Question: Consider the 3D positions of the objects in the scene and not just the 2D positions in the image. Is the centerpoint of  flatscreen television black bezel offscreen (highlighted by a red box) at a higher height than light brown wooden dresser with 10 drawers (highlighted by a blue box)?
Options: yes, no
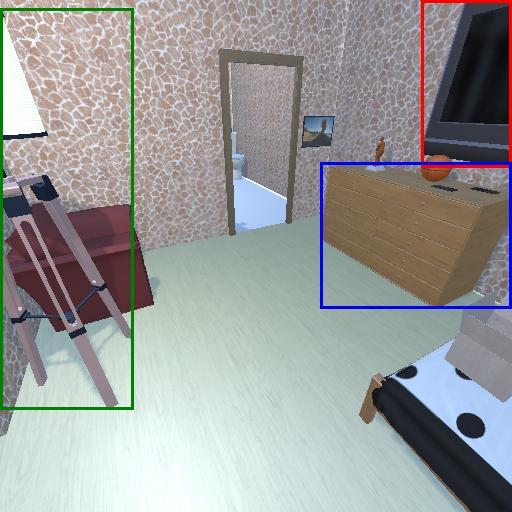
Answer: yes